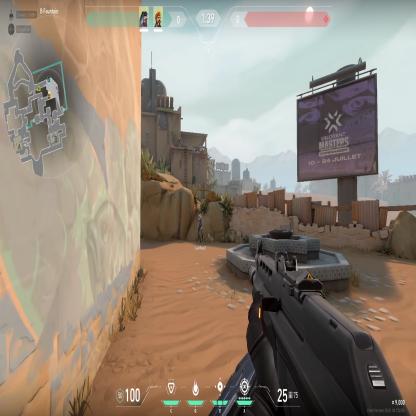
Label: teammate